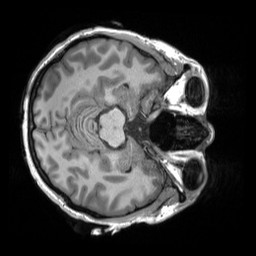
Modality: T1w
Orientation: axial
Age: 26
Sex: female
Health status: healthy
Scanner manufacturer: siemens
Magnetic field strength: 3 T
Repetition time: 2.3 s
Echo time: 0.00232 s